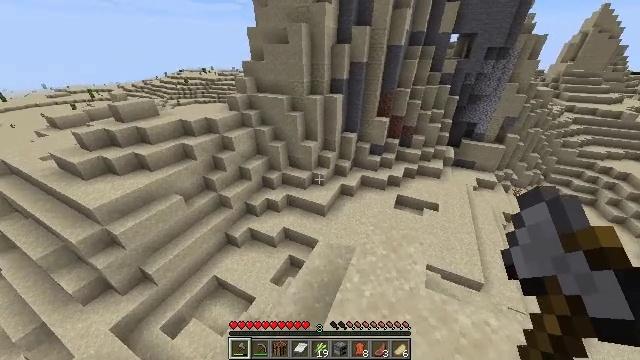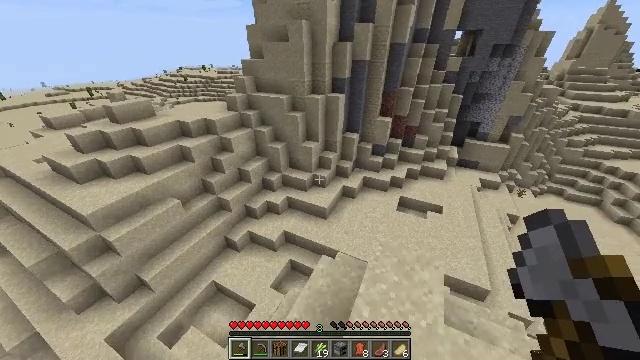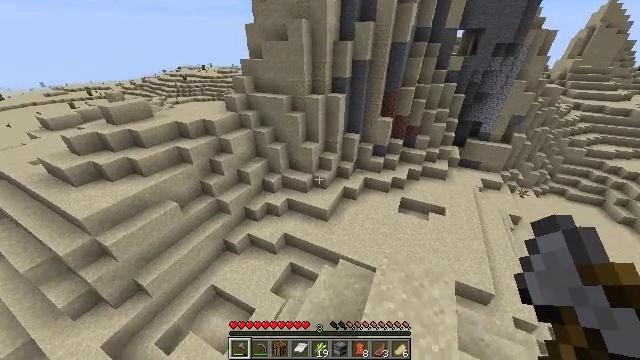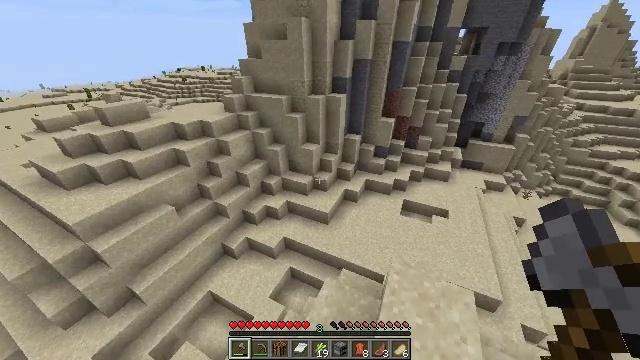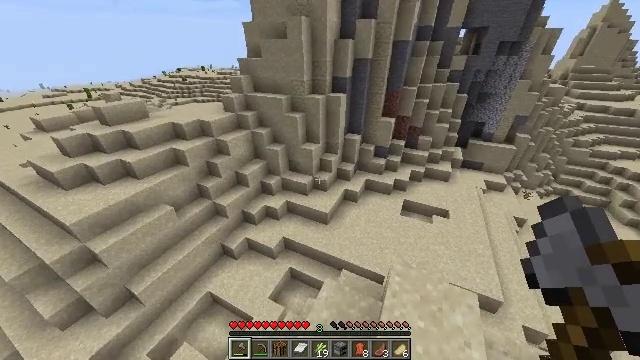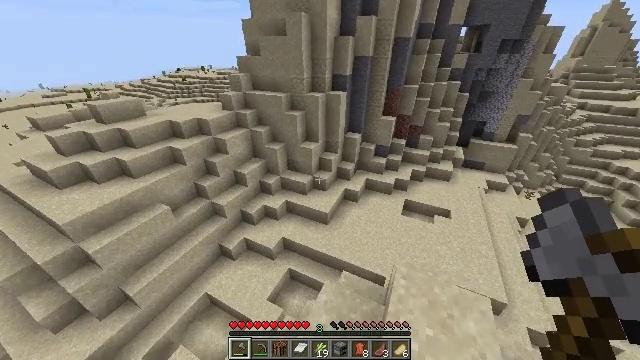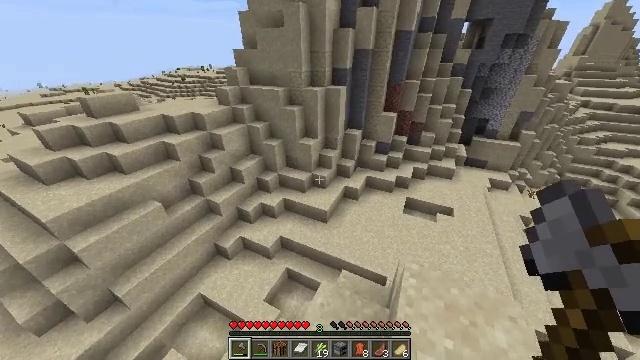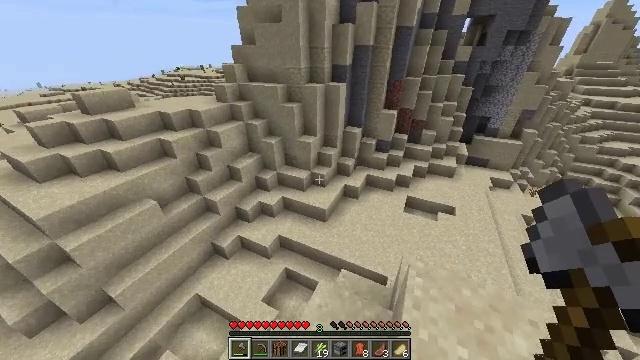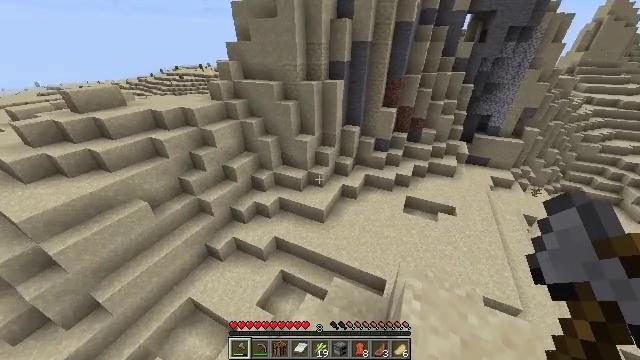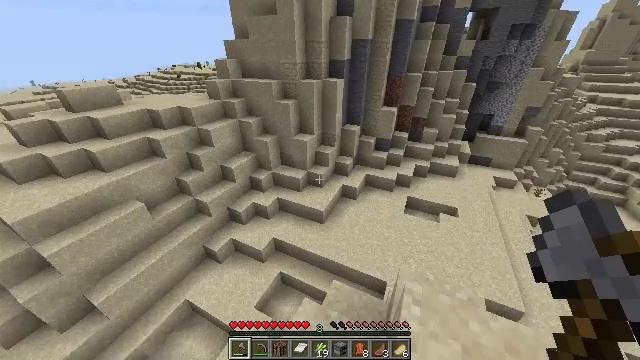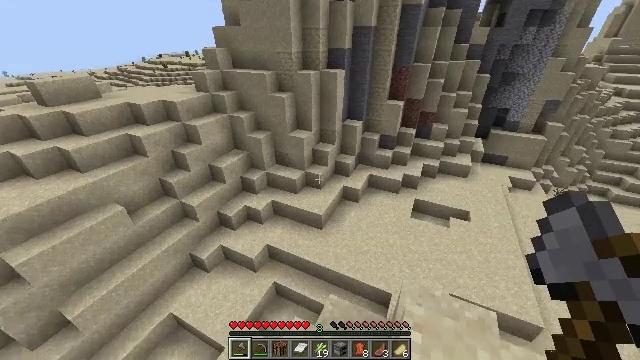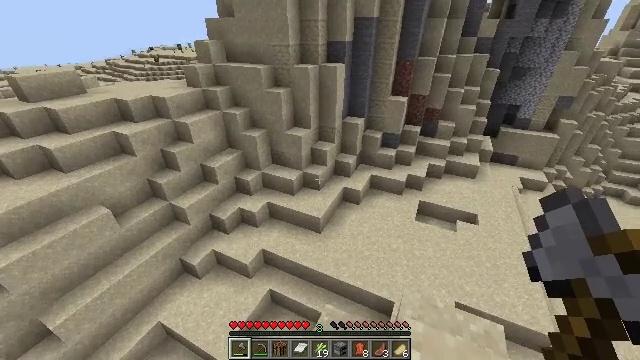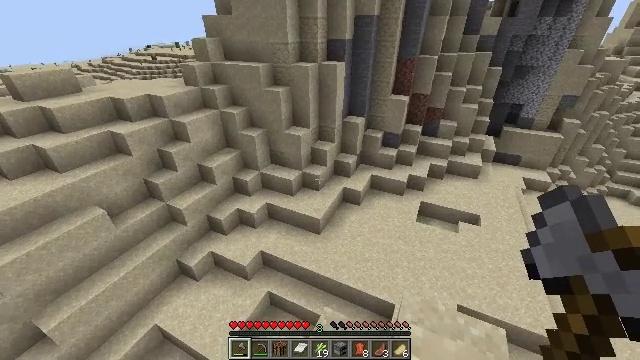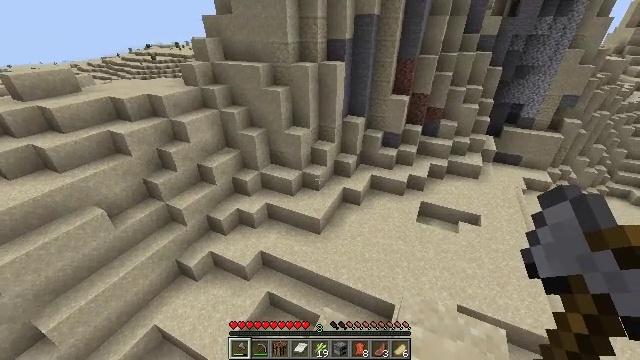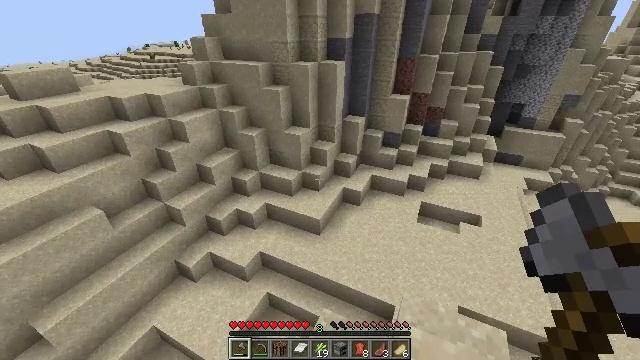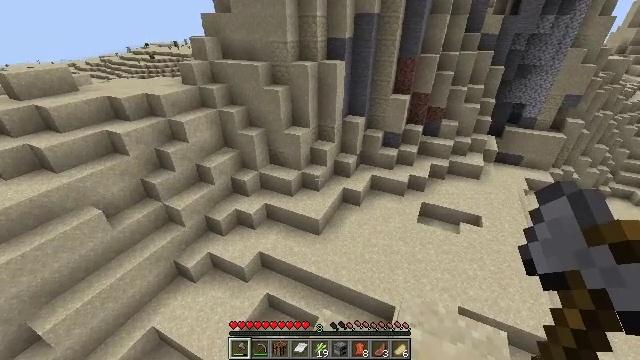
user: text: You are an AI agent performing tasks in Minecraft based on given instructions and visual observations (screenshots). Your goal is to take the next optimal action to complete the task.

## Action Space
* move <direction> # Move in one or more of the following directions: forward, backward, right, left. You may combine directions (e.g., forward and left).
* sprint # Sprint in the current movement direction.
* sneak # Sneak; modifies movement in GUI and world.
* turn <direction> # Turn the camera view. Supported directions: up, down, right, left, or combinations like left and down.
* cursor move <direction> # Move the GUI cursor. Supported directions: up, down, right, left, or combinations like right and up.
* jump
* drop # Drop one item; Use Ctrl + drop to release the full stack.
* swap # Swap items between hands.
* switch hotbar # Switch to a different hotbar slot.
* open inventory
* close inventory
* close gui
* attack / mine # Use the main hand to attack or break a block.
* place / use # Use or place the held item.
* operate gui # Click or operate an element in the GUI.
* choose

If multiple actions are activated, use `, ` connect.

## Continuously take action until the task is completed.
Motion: motion action
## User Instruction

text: Break the dead bush for sticks.
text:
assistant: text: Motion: move forward
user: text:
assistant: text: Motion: move forward
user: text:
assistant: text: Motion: move forward
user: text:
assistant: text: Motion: move forward and move right
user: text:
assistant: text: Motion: move forward and move right
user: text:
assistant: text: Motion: move forward and move right
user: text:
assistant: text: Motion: move forward and move right
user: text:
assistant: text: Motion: move right
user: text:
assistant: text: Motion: no_op
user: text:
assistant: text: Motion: no_op
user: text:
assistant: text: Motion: no_op
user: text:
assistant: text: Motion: no_op
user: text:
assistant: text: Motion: no_op
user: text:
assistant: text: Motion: no_op
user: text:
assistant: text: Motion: no_op
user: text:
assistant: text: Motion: no_op
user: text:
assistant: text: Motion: no_op
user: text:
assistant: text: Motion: no_op
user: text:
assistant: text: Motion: no_op
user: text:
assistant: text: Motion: no_op
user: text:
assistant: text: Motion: no_op
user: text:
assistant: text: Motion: no_op
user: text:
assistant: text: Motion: no_op
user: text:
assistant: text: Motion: no_op
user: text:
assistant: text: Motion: no_op
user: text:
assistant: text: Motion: no_op
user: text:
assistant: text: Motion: no_op
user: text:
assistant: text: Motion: no_op
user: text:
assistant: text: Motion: no_op
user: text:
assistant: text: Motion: no_op